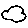
Label: cloud